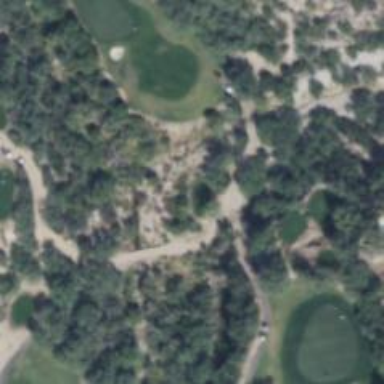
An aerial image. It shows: Path used for both walking and golf.